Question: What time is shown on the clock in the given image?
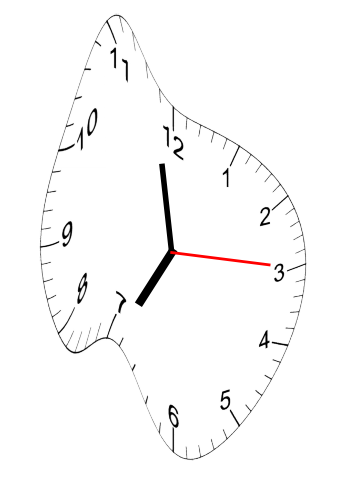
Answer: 06:58:15